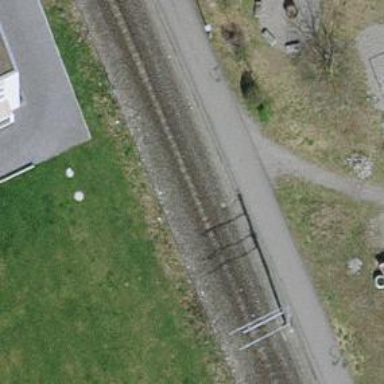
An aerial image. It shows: Narrow-gauge railway track electrified by contact line.